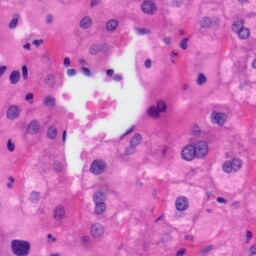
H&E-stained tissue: Liver